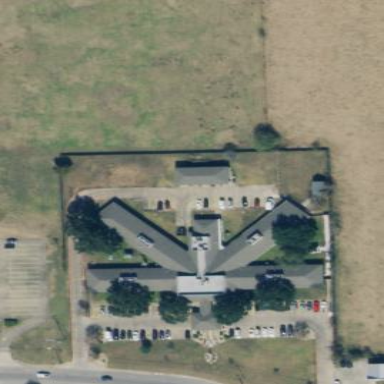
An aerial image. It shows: Nursing home building.